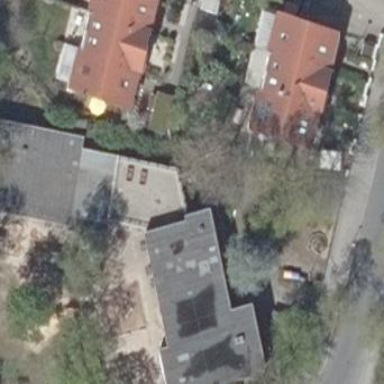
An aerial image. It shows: Kindergarten building.